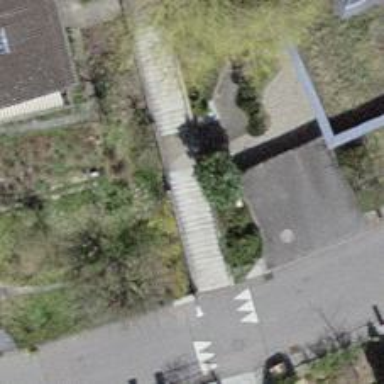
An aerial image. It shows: Paved footway.